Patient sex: F
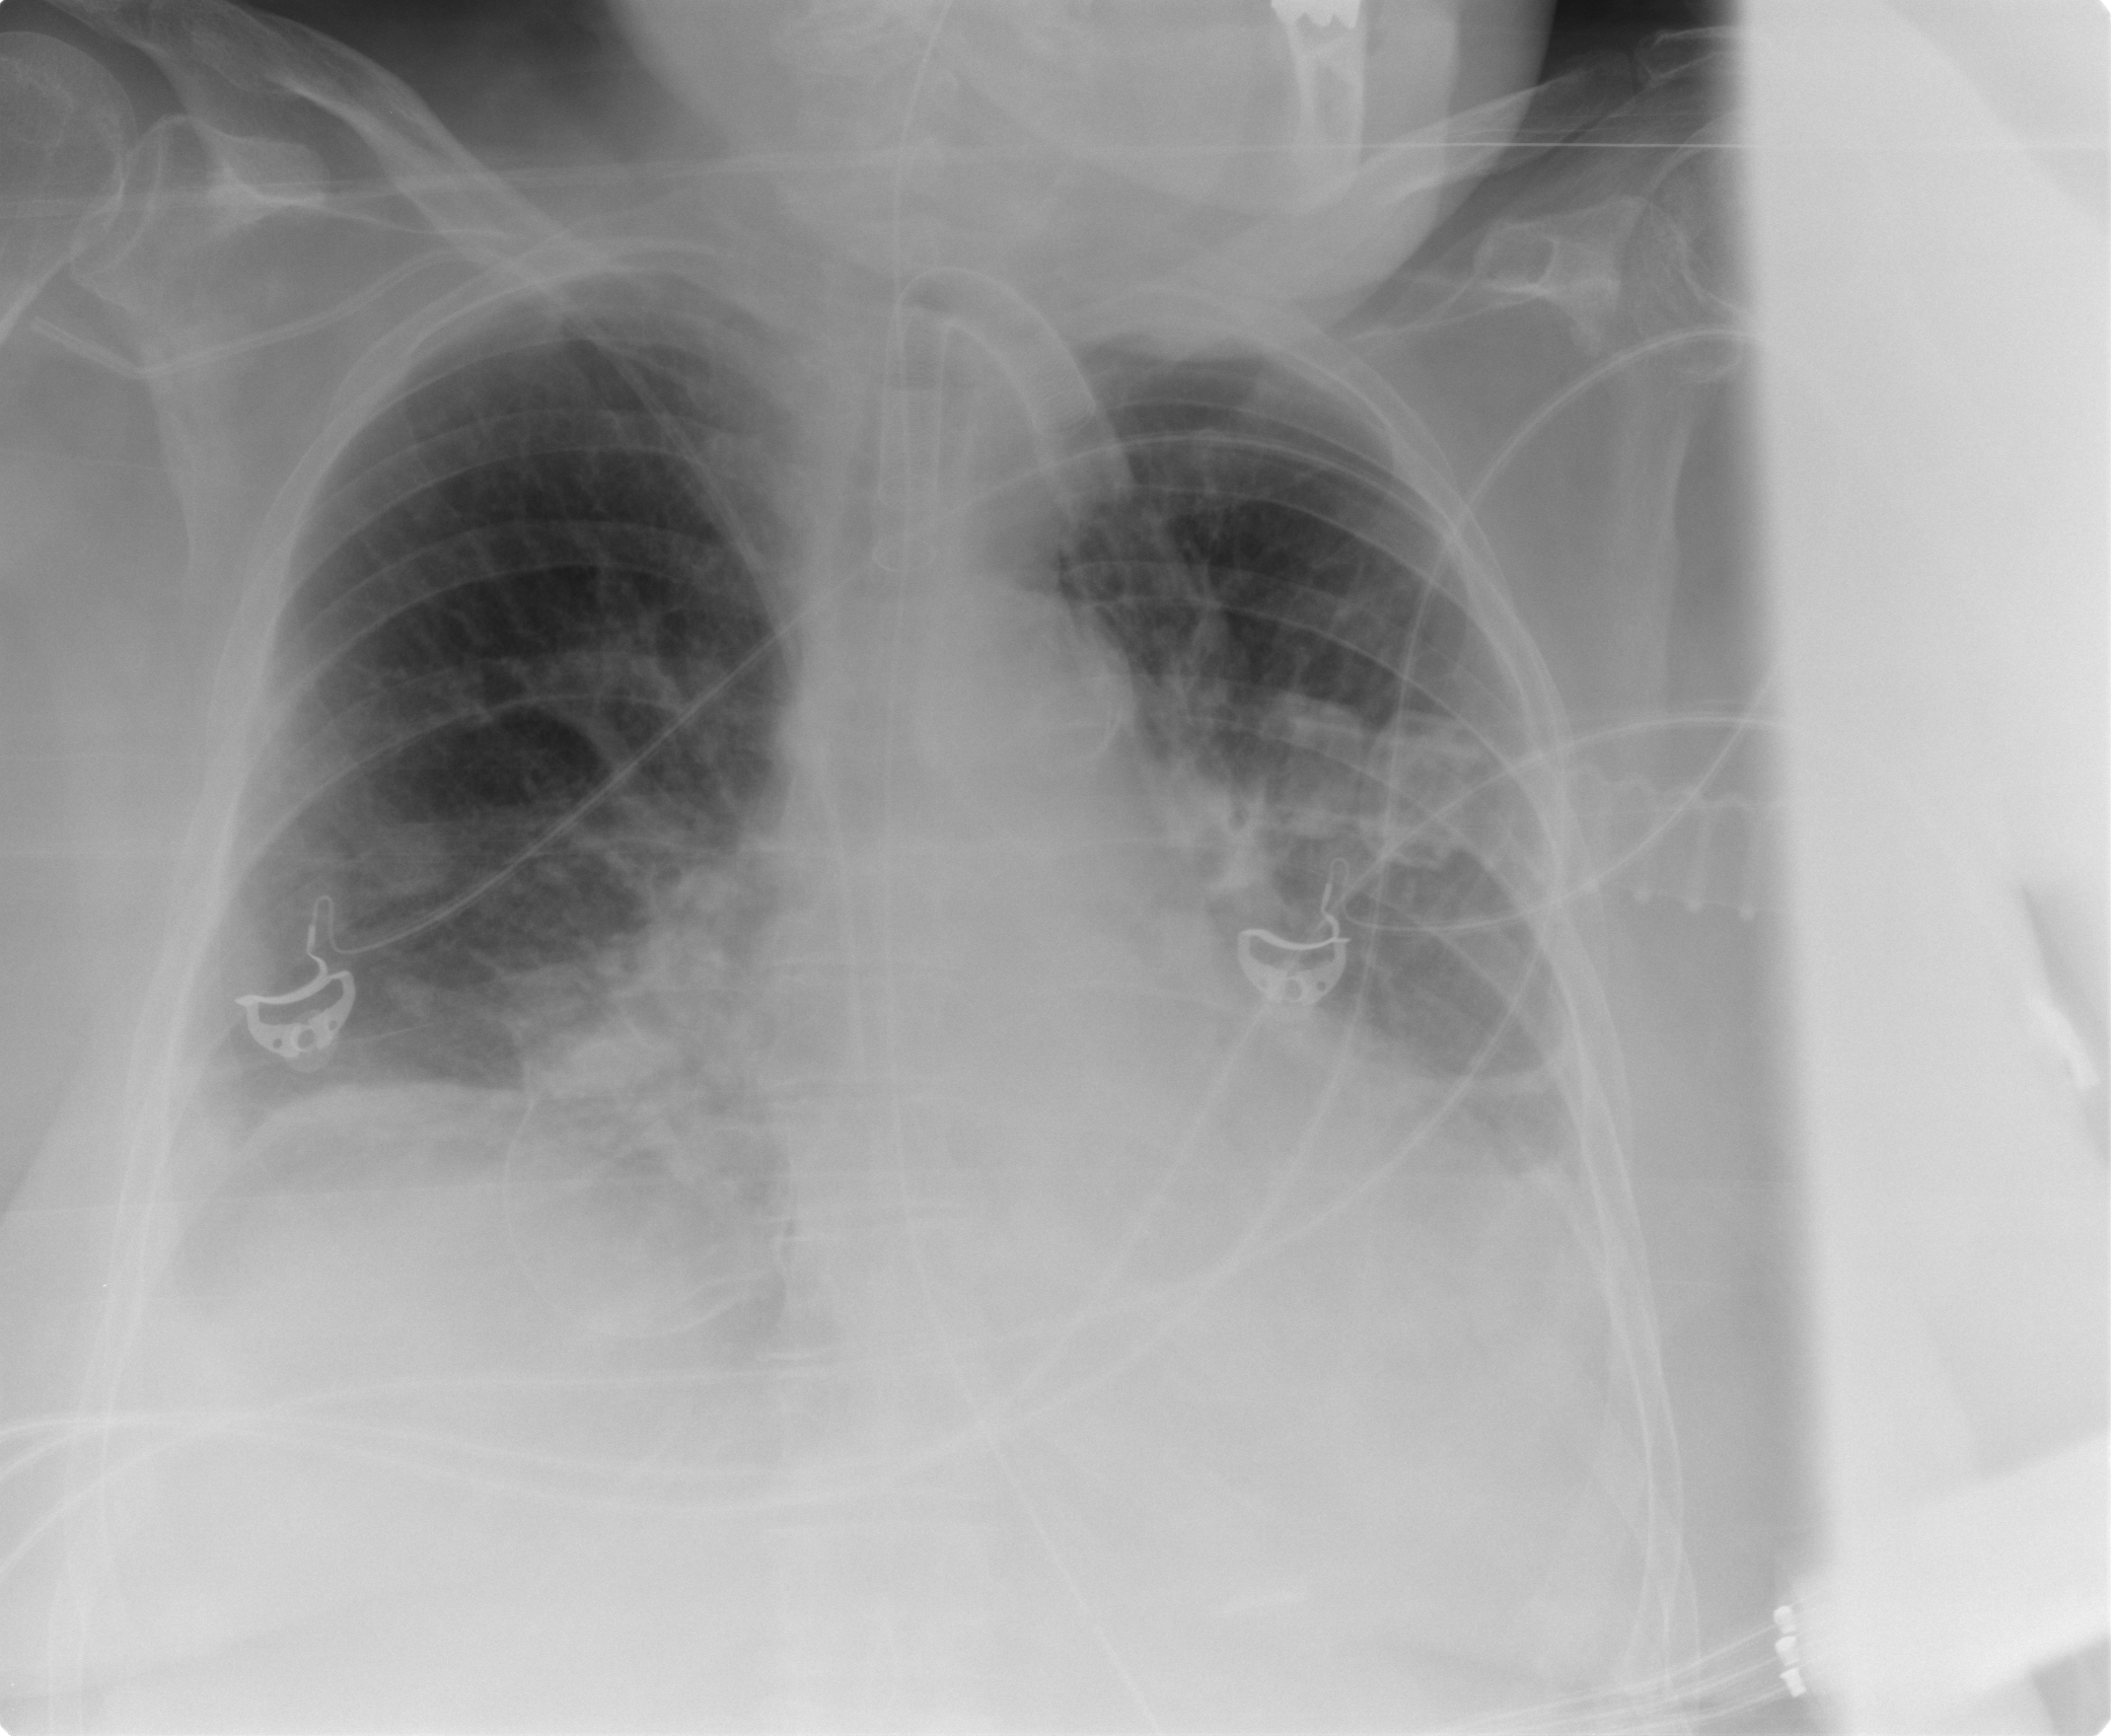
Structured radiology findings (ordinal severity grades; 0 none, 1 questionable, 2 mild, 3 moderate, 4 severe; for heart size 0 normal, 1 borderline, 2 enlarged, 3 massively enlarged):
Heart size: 1
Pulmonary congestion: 2
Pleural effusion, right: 2
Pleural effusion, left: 2
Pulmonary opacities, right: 2
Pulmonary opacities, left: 0
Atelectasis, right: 2
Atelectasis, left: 2